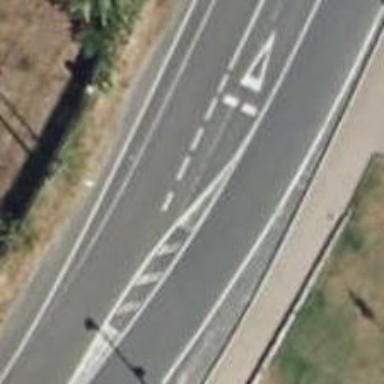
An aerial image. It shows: Secondary road with asphalt surface.